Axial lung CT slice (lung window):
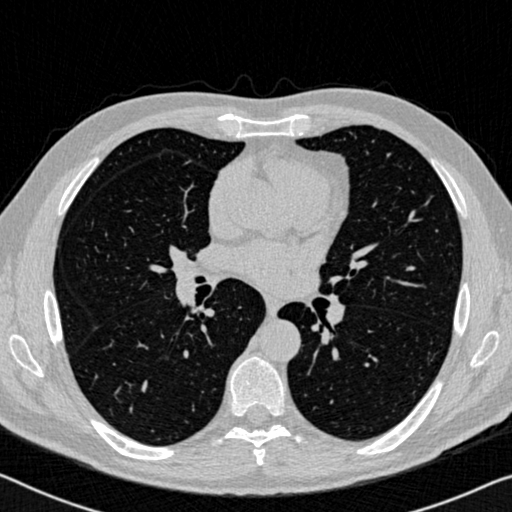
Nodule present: no